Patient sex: F
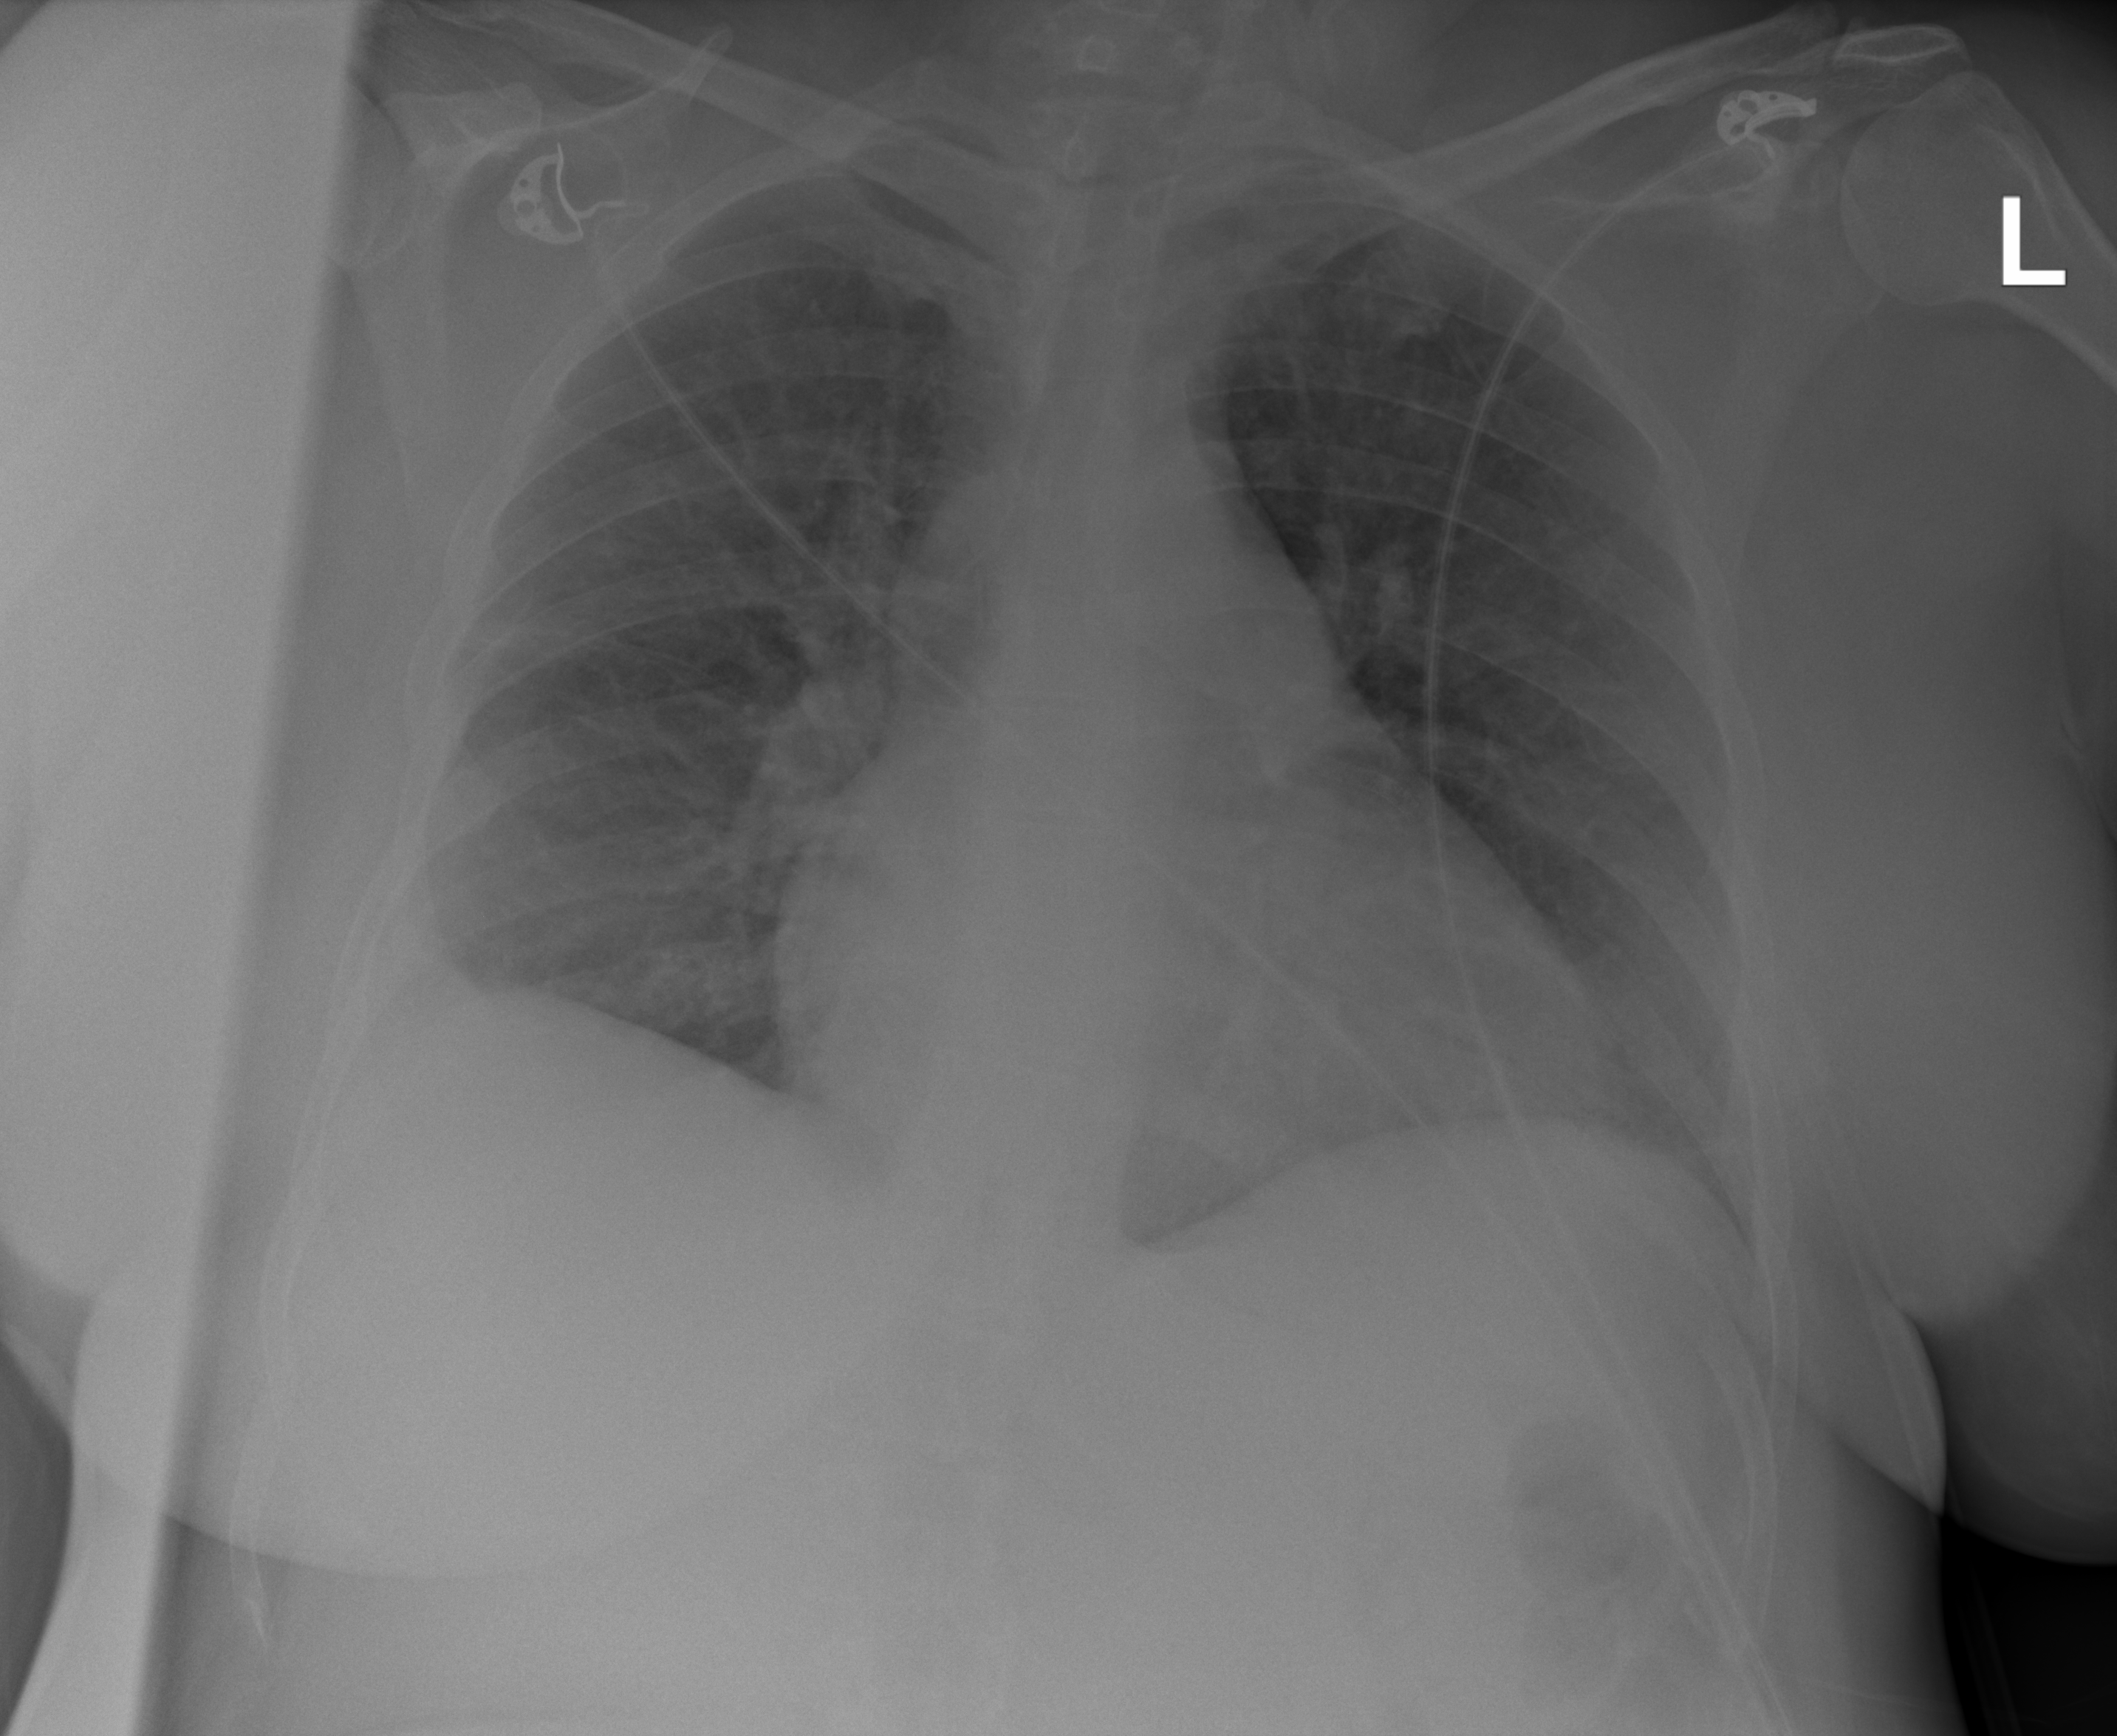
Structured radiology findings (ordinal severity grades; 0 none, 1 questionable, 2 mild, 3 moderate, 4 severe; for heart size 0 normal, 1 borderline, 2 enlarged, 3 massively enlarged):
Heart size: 2
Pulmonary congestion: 1
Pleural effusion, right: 2
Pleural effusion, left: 0
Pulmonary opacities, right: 1
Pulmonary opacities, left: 0
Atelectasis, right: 2
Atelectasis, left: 0